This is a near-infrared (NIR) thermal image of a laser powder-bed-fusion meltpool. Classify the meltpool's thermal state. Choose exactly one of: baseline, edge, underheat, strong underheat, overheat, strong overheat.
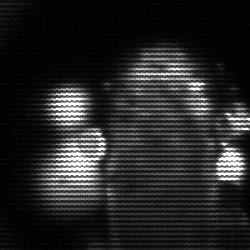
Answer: strong underheat